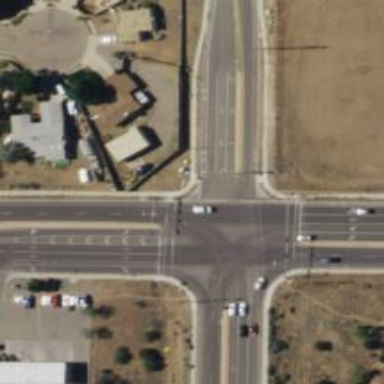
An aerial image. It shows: Road marking of gore chevron.